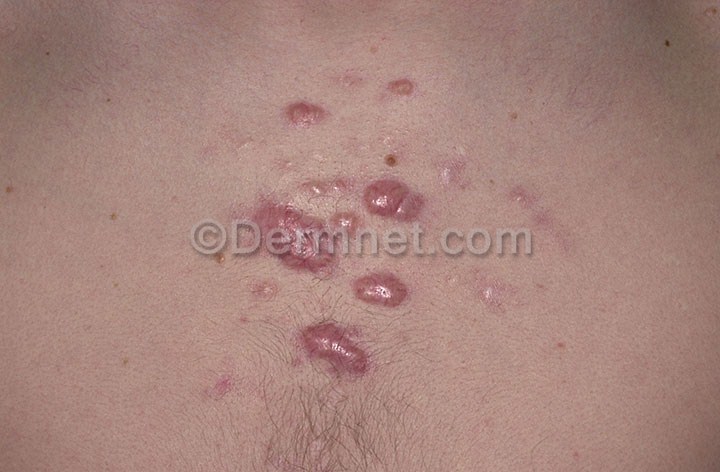
Disease: Seborrheic Keratoses and other Benign Tumors